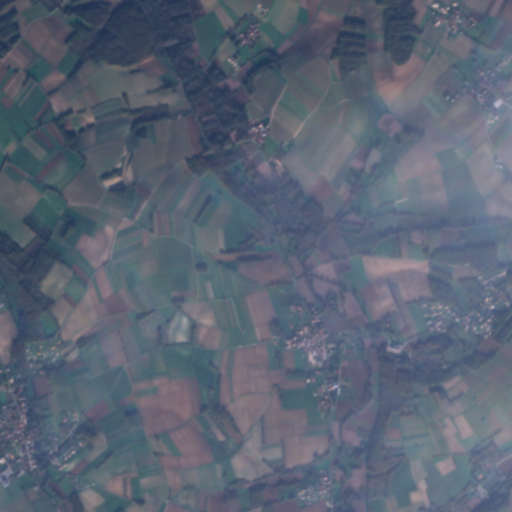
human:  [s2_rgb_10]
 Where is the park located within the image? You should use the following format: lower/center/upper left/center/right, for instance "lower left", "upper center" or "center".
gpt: The park is located in the lower right of the image.
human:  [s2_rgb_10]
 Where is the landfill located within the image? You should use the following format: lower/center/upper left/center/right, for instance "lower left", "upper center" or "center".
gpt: There is no landfill in the image.